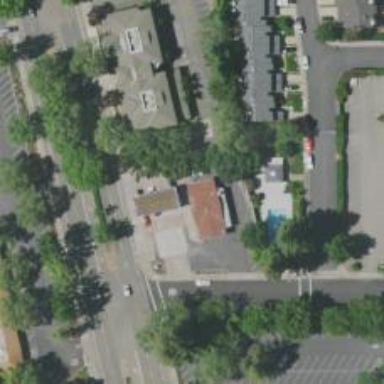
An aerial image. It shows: Convenience shop.